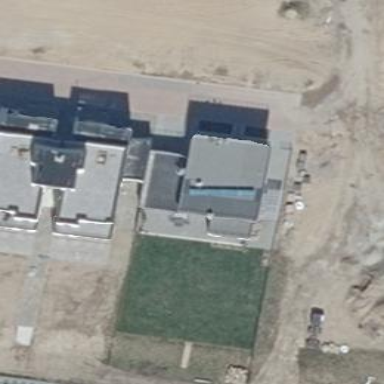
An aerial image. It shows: Terrace building.